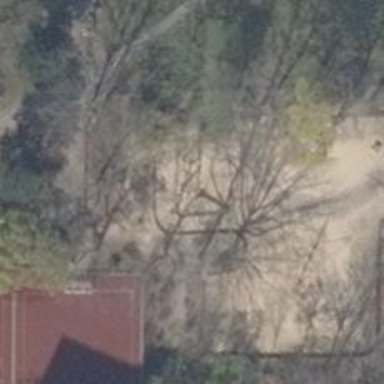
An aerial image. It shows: Playground with swings.